Question: So I've been modifying the Devise views, and much to my surprise when I checked out the 'Forgot Password' view, and then hit a registered email address and clicked 'Send me reset password instructions', I received this:

Here's the server log:
'''
Started POST "/users/password" for 127.0.0.1 at 2014-03-18 00:13:14 -0400
Processing by Devise::PasswordsController#create as HTML
Parameters: {"utf8"=>"", "authenticity_token"=>"uVUzOM4xJcbJSl5uLHgV7vuXnUjw8FsBgLptoedq4cw=", "user"=>{"email"=>"andrew@gmail.com"}, "commit"=>"Send me reset password instructions"}
User Load (0.3ms) SELECT "users".* FROM "users" WHERE "users"."email" = 'andrew@gmail.com' ORDER BY "users"."id" ASC LIMIT 1
User Load (0.1ms) SELECT "users".* FROM "users" WHERE "users"."reset_password_token" = '96b5adaa30ec048962aa6cbc67c3538af1b0dd36d8aa1a929b9de6ec9b92483b' ORDER BY "users"."id" ASC LIMIT 1
(0.1ms) begin transaction
Binary data inserted for 'string' type on column 'reset_password_token'
SQL (0.5ms) UPDATE "users" SET "reset_password_token" = ?, "reset_password_sent_at" = ?, "updated_at" = ? WHERE "users"."id" = 1 [["reset_password_token", "96b5adaa30ec048962aa6cbc67c3538af1b0dd36d8aa1a929b9de6ec9b92483b"], ["reset_password_sent_at", Tue, 18 Mar 2014 04:13:14 UTC +00:00], ["updated_at", Tue, 18 Mar 2014 04:13:14 UTC +00:00]]
(5.0ms) commit transaction
Rendered devise/mailer/reset_password_instructions.html.erb (1.5ms)
Completed 500 Internal Server Error in 57ms
ActionView::Template::Error (Missing host to link to! Please provide the :host parameter, set default_url_options[:host], or set :only_path to true):
2:
3: <p>Someone has requested a link to change your password. You can do this through the link below.</p>
4:
5: <p><%= link_to 'Change my password', edit_password_url(@resource, :reset_password_token => @token) %></p>
6:
7: <p>If you didn't request this, please ignore this email.</p>
8: <p>Your password won't change until you access the link above and create a new one.</p>
app/views/devise/mailer/reset_password_instructions.html.erb:5:in '_app_views_devise_mailer_reset_password_instructions_html_erb__2519734817603171421_70315561035180'
'''
What am I doing incorrectly, and how can I fix it?
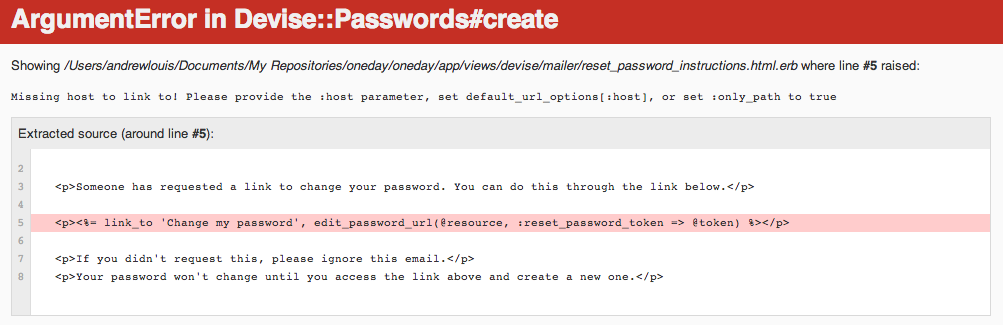
Answer: After the installation devise tells you that you need to at least copy the following
'''
config.action_mailer.default_url_options = { :host => 'localhost:3000' }
'''
to 'config/environments/development.rb'
Devise needs that for the mailer.
See <URL> for more information